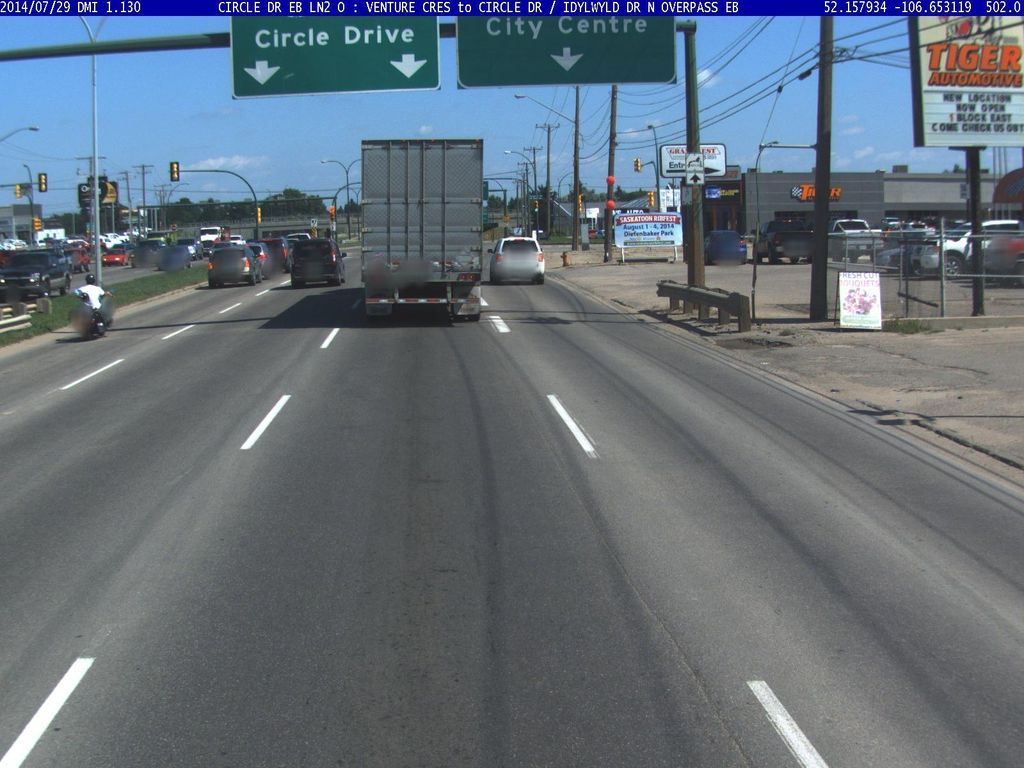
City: saskatoon